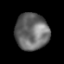
Tissue: lung
Cell type: Epithelial cells
Senescence score: 0.2089
Nuclear area (px): 1201
Mean DAPI intensity: 106.339